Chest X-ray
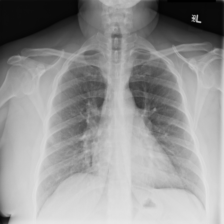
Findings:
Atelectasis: negative
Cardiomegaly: negative
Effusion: negative
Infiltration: negative
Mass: negative
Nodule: negative
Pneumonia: negative
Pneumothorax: negative
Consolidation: negative
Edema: negative
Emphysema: negative
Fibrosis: negative
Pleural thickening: negative
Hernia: negative